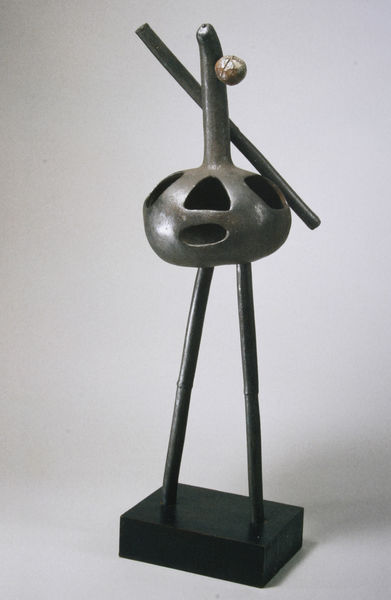
Titel: Personnage. Sculpture-objet, Figur
Künstler: Joan Miró
Standort: New York
Institution: Pierre and Tana Matisse Foundation
Schlagwörter: kopf, weiß, grau, schwarz, tier, rock, arm, arme, gesicht, mensch, sockel, hals, figur, tänzerin, beine, stab, abstrakt, modern, formen, metall, gestell, bauch, bronze, plastik, podest, abstrahiert, foto, stangen, kugel, löcher, stäbe, quader, objekt, bauchig, ausschnitte, miro, angehängt, kügelschen